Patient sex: M
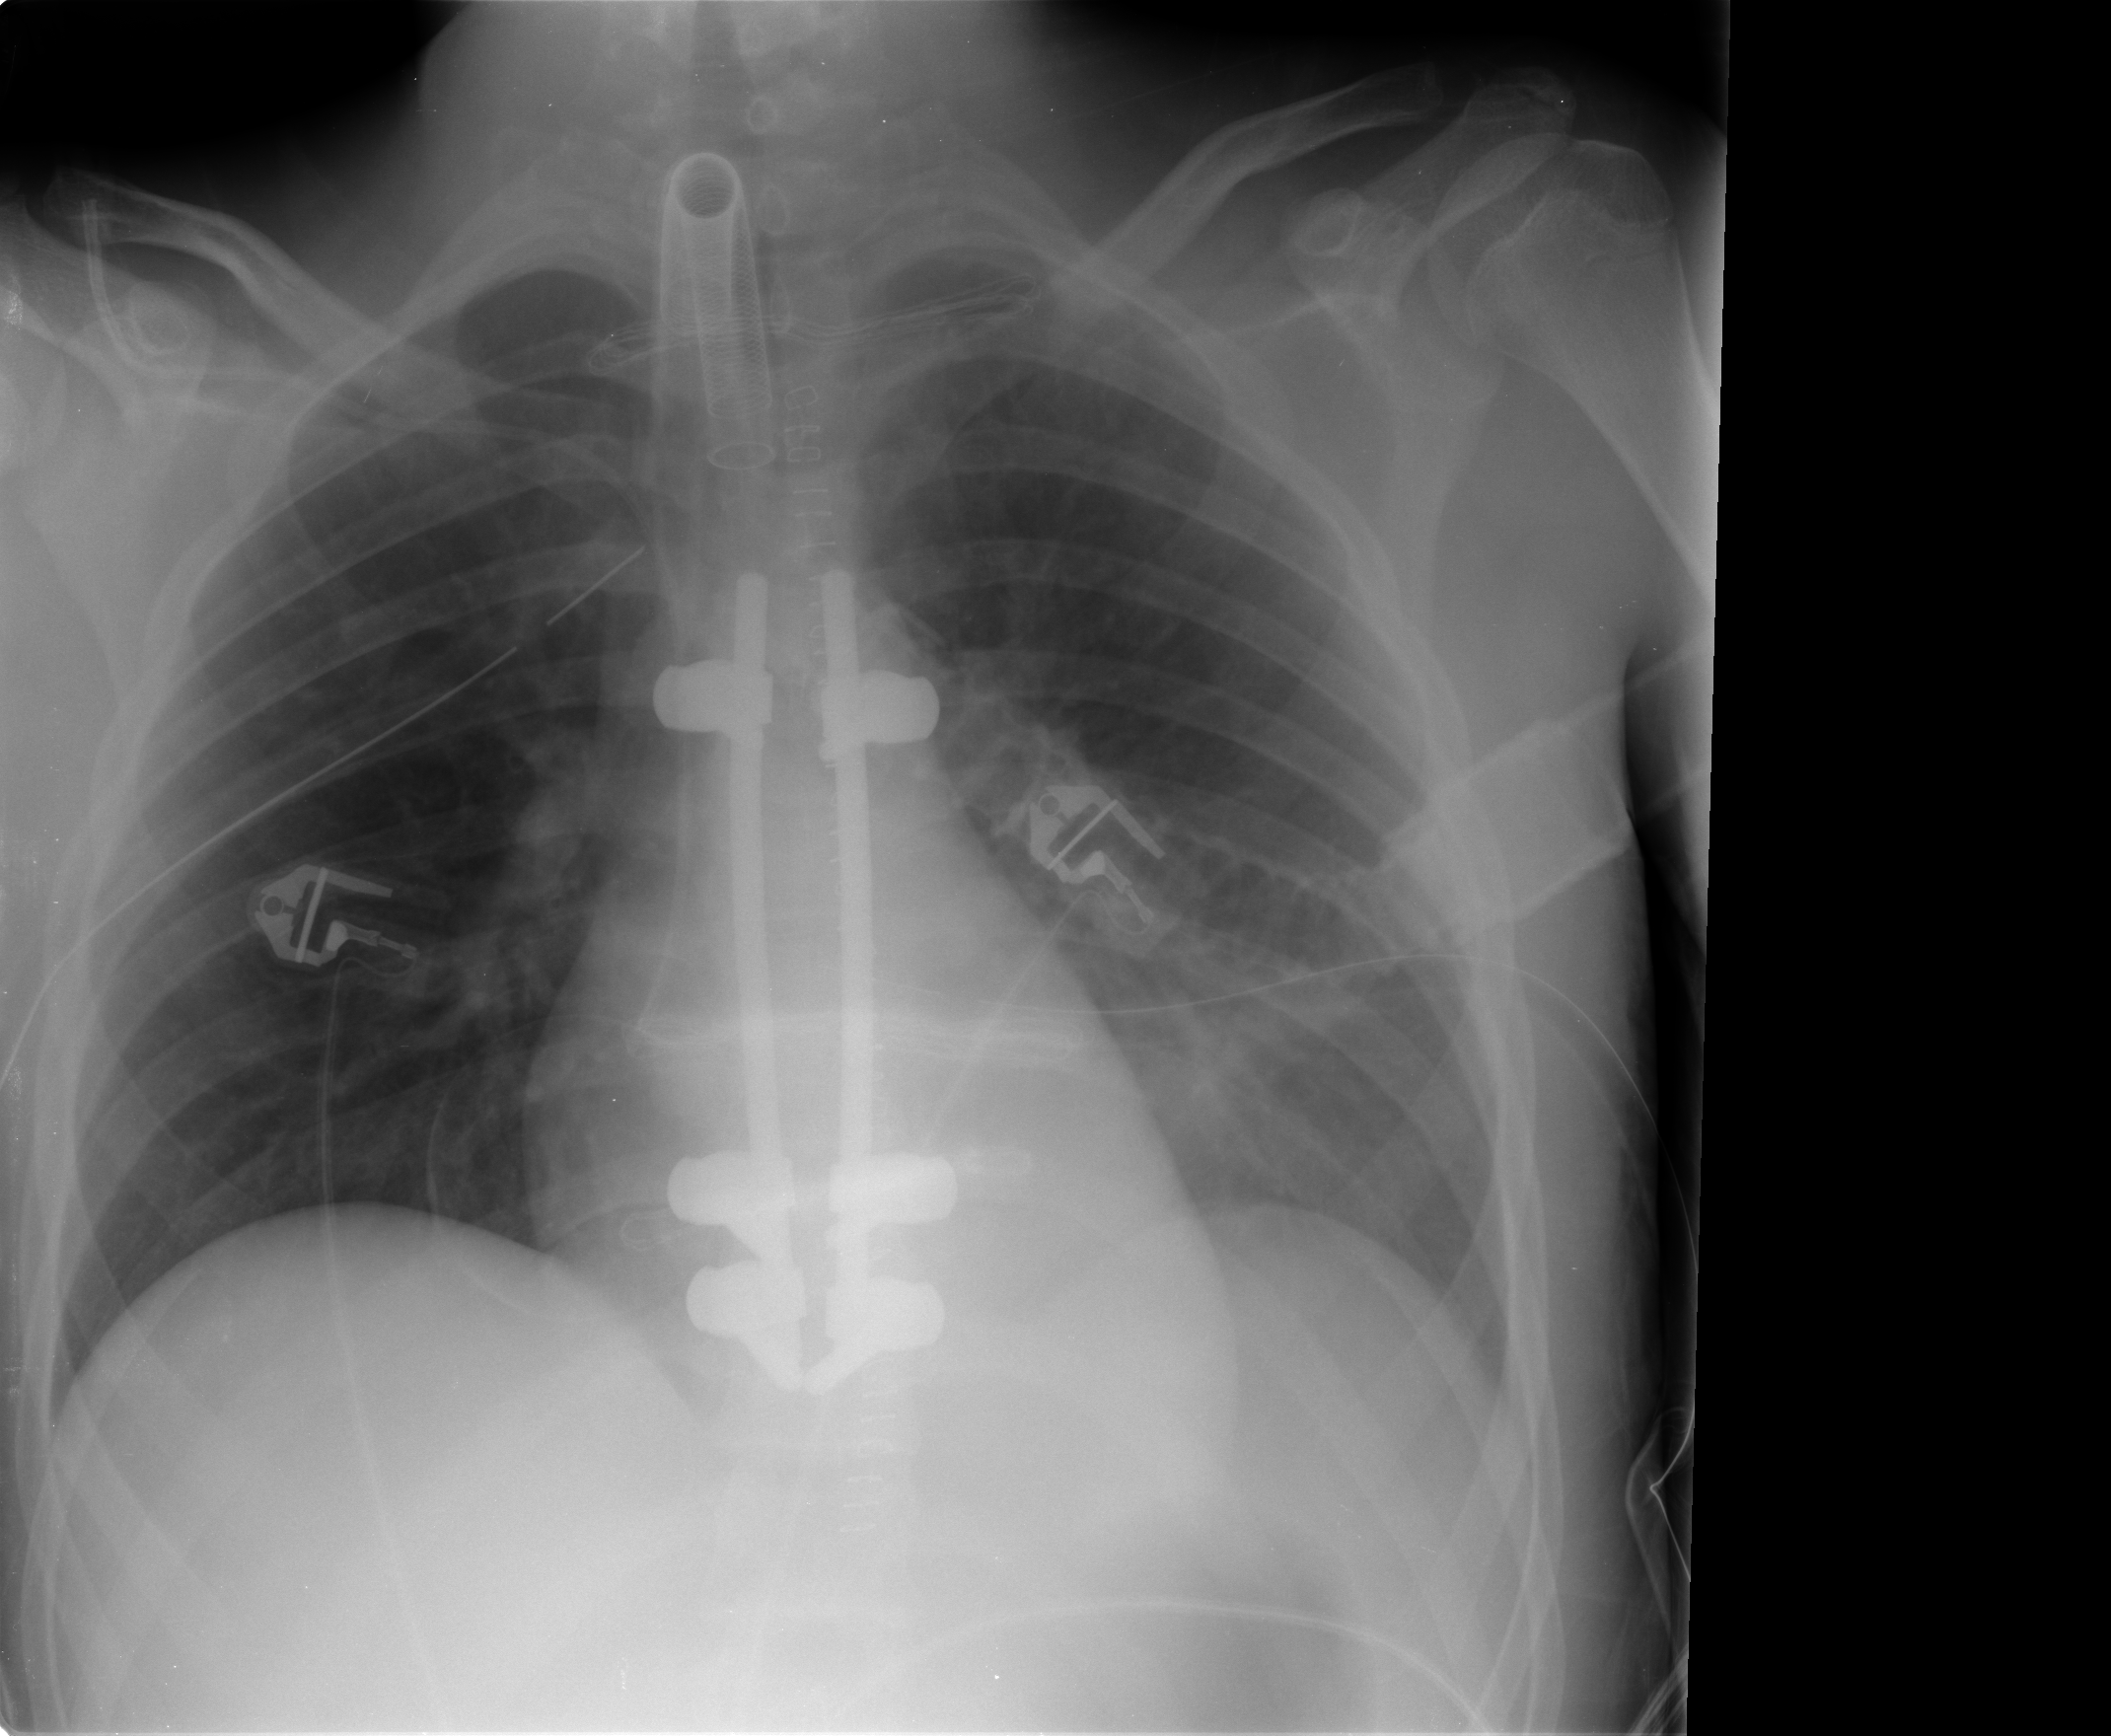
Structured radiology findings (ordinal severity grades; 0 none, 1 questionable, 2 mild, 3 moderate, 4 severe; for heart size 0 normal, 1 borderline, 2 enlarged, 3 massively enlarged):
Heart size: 0
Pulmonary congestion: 0
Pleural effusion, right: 0
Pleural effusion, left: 0
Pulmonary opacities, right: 0
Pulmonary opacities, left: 0
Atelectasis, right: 0
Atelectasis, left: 1